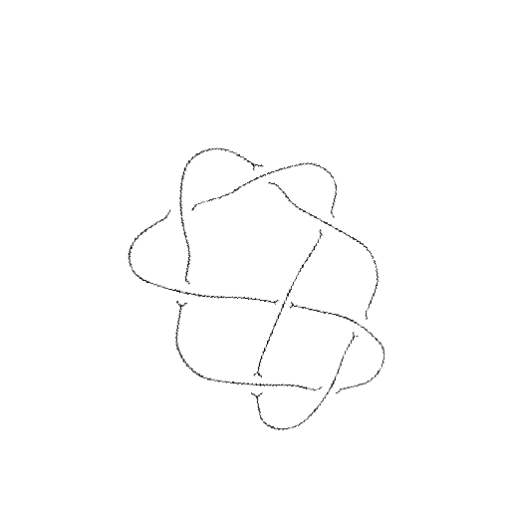
Crossing number: 8